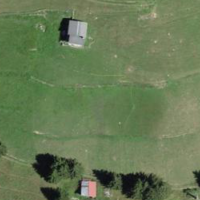
EUNIS habitat code: 26
Species observed at this site:
Milvus milvus
Aquila chrysaetos